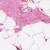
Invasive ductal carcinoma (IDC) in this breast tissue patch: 0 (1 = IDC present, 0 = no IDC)